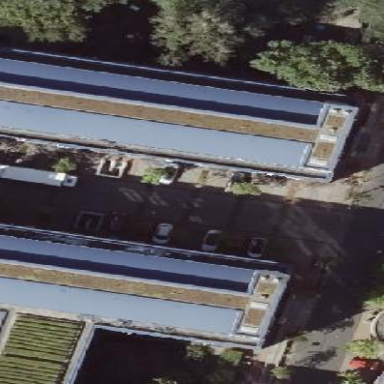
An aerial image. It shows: Office building with flat roof.